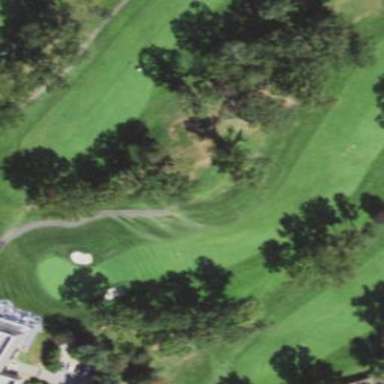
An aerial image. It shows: Scenic golf fairway.